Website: home-depot
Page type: billing-address
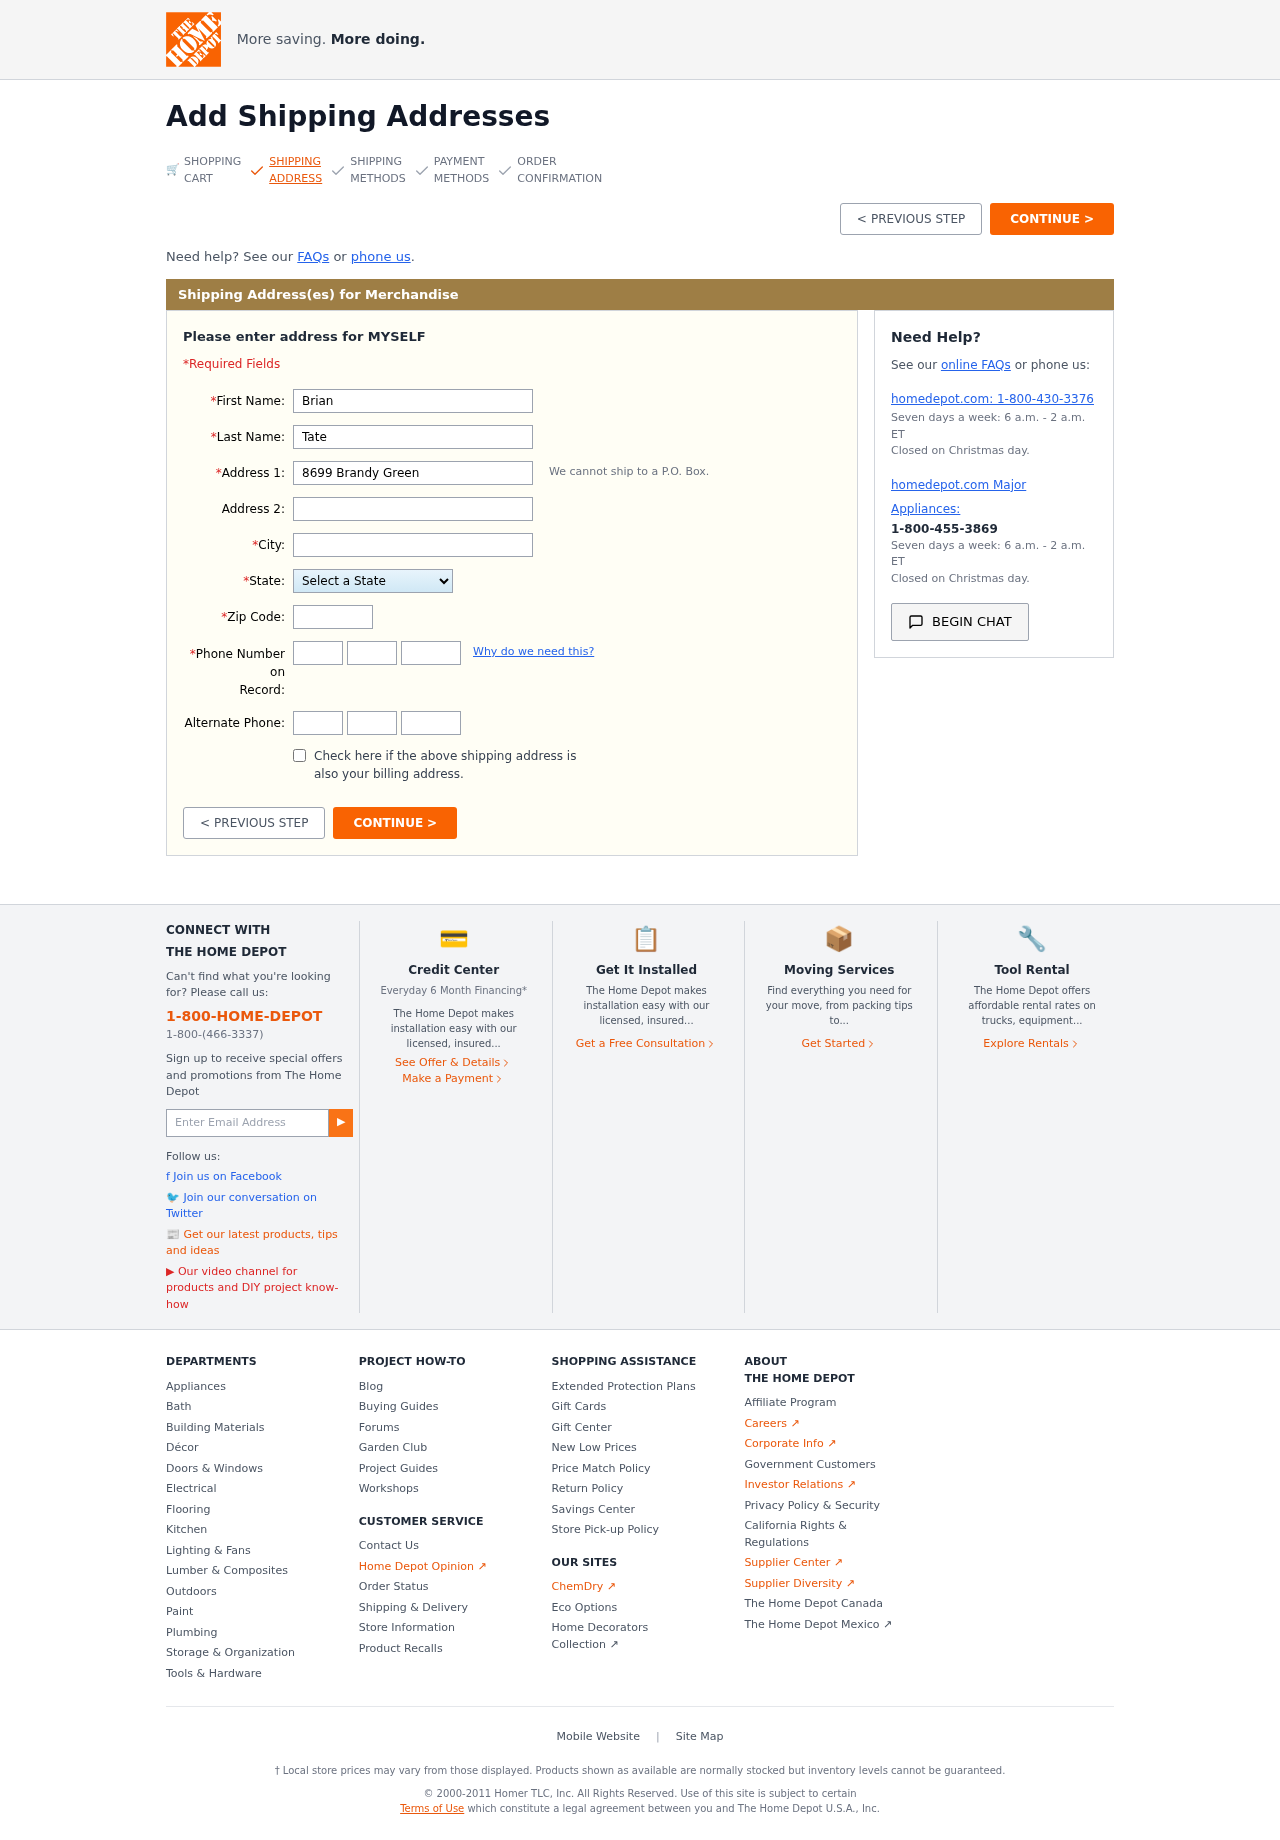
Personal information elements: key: PII_STATE
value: Pennsylvania
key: PII_FIRSTNAME
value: Brian
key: PII_LASTNAME
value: Tate
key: PII_STREET
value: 8699 Brandy Green Apt. 526
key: PII_CITY
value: Shaneburgh
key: PII_POSTCODE
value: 33326
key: PII_PHONE_AREA
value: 224
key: PII_PHONE_PREFIX
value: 483
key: PII_PHONE_LINE
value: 6147
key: PII_PHONE_ALT_AREA
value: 404
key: PII_PHONE_ALT_PREFIX
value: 542
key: PII_PHONE_ALT_LINE
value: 7090